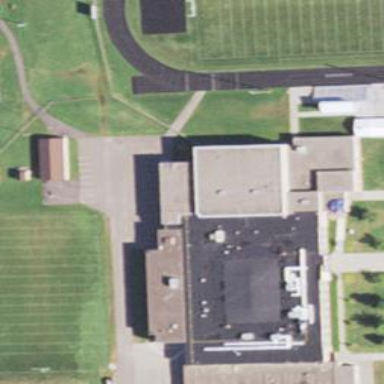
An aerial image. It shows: School building.